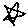
Label: star